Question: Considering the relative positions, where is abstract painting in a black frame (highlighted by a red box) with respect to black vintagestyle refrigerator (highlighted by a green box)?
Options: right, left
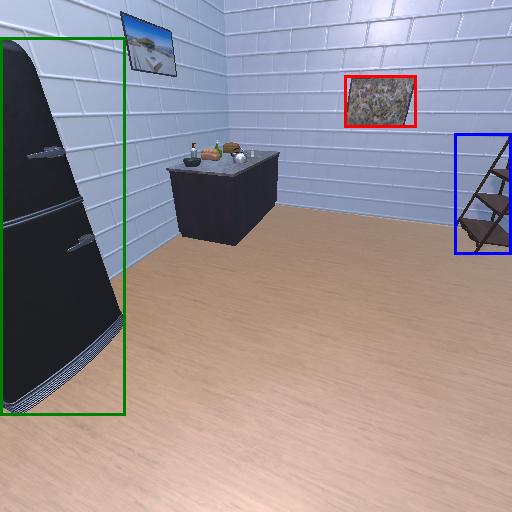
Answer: right